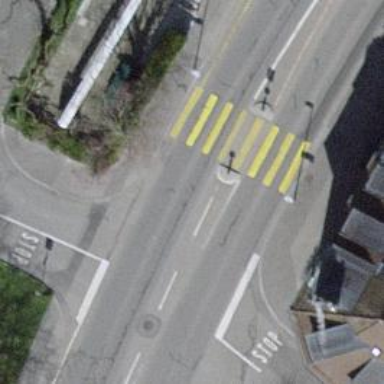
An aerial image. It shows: Uncontrolled zebra crossing with pedestrian island.